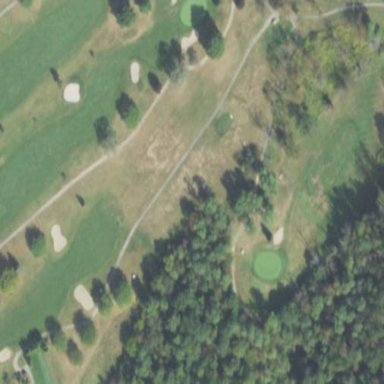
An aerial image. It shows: Grassy area designated as golf fairway.